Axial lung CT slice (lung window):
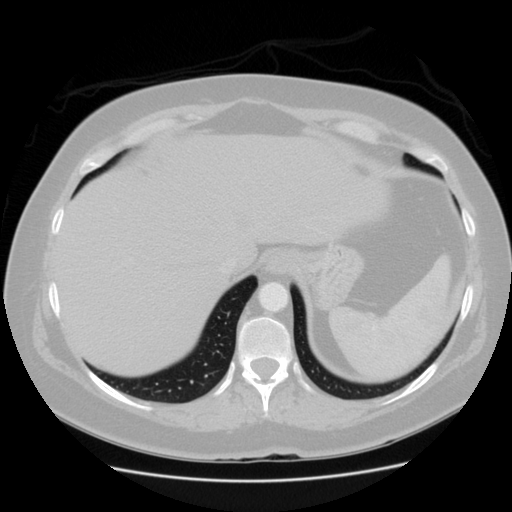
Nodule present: no